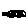
Label: car